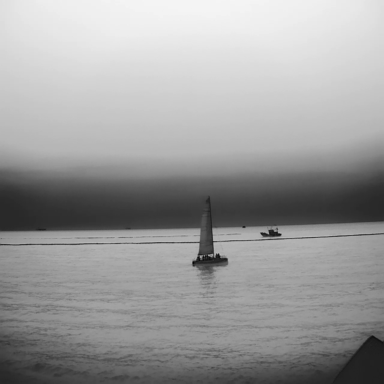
There are two objects shown in the infrared image, including a sailboat, and a bulk_carrier.